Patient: sex M, age 36
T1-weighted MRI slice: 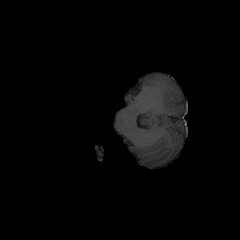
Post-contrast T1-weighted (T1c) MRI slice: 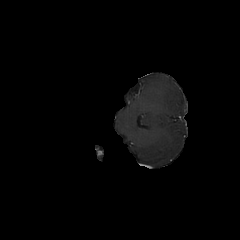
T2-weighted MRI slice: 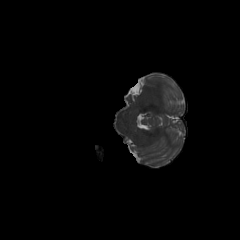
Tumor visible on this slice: no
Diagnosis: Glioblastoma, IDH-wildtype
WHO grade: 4